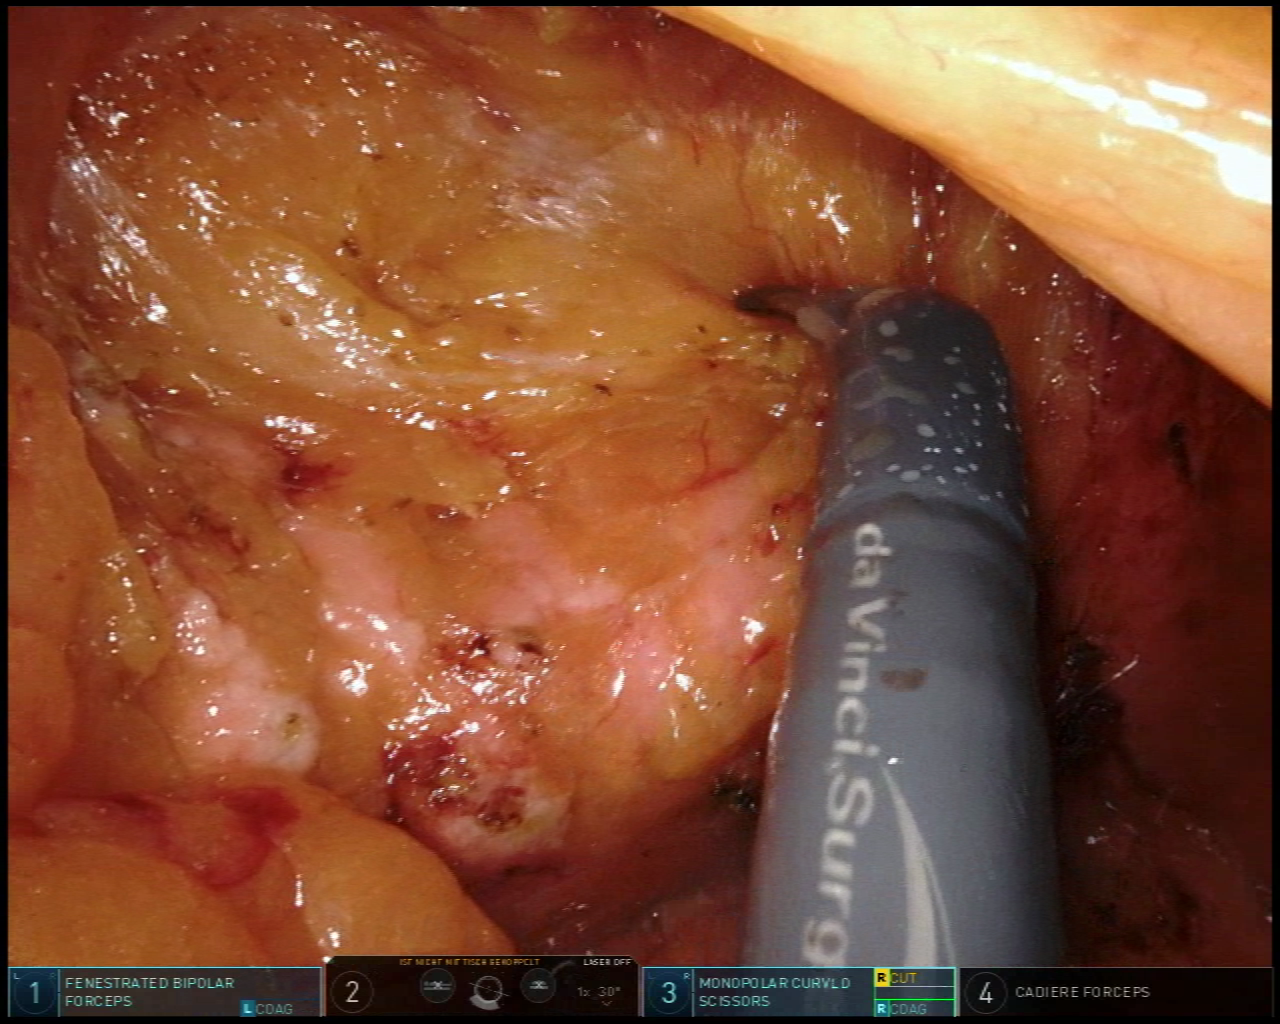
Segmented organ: pancreas
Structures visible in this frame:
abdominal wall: no
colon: no
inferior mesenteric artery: no
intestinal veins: no
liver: no
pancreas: yes
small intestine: no
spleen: no
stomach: no
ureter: no
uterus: no
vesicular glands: no